Question: When reading text from word files, I get the following output. Some weird characters are printed out. Is there any way to remove them?

I use this function to read from docx files
'''
function readDocx() {
// Create new ZIP archive
$zip = new ZipArchive;
$dataFile = 'word/document.xml';
// Open received archive file
if (true === $zip->open($this->doc_path)) {
// If done, search for the data file in the archive
if (($index = $zip->locateName($dataFile)) !== false) {
// If found, read it to the string
$data = $zip->getFromIndex($index);
// Close archive file
$zip->close();
// Load XML from a string
// Skip errors and warnings
$xml = DOMDocument::loadXML($data, LIBXML_NOENT | LIBXML_XINCLUDE | LIBXML_NOERROR | LIBXML_NOWARNING);
// Return data without XML formatting tags
$contents = explode('
',strip_tags($xml->saveXML()));
$text = '';
foreach($contents as $i=>$content) {
$text .= $contents[$i];
}
return $text;
}
$zip->close();
}
// In case of failure return empty string
return "";
}
'''
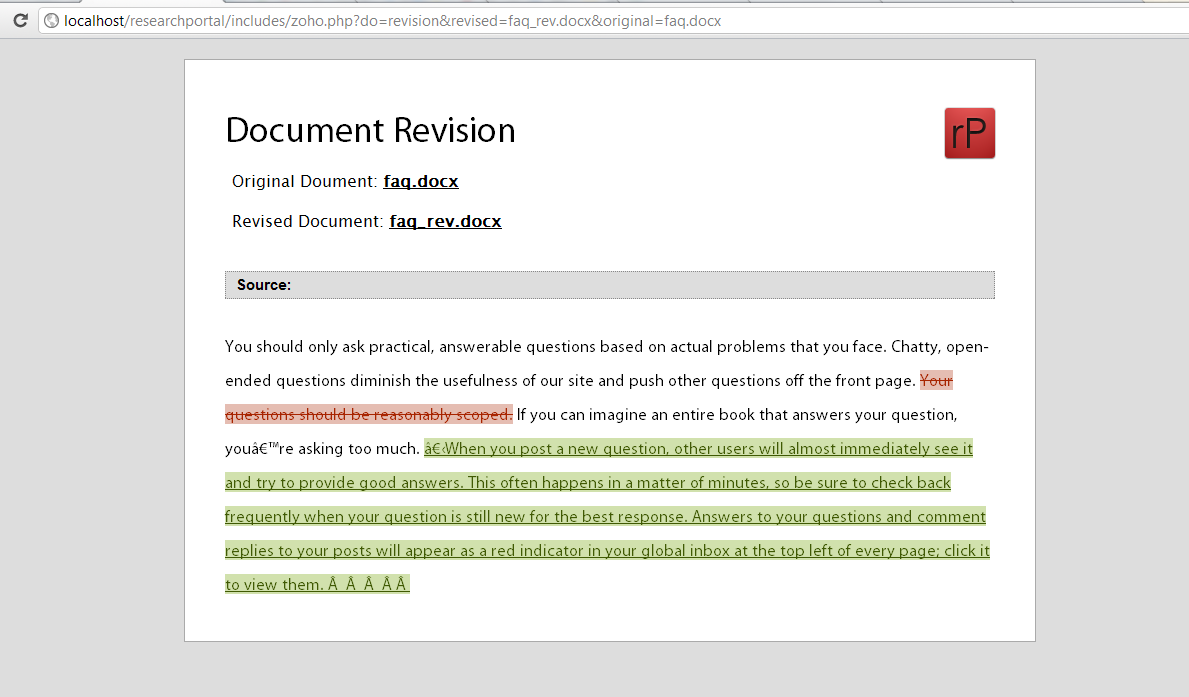
Answer: This is the part I love most:
'''
$contents = explode('
',strip_tags($xml->saveXML()));
$text = '';
foreach($contents as $i=>$content) {
$text .= $contents[$i];
}
return $text;
'''
No idea where you copied it from, but it's basically:
'''
$text = strip_tags($xml->saveXML());
return $text;
'''
Next to that, 'saveXML()' returns a string in UTF-8 encoding. Your browser expects something else, so just change the encoding to that something (you should know it).
As I don't know what is probably unknown to you as well, just wrap anything into HTML entities to make this dead-safe:
'''
$text = strip_tags($xml->saveXML());
return htmlentities($text, ENT_QUOTES, 'UTF-8');
'''
The real fix actually would be that you understand what you are sending to the browser and then tell the browser what it is.